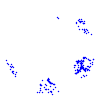
Particle: pion